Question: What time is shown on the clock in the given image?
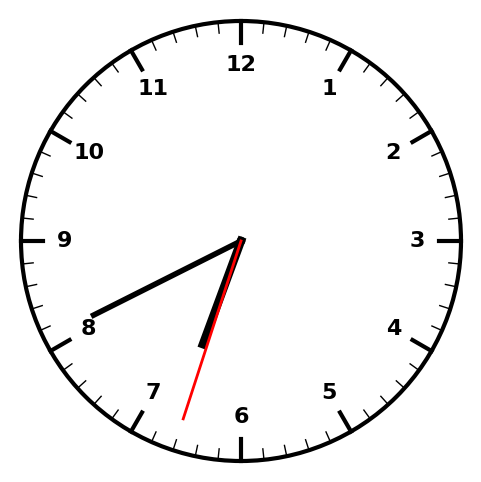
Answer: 06:40:33